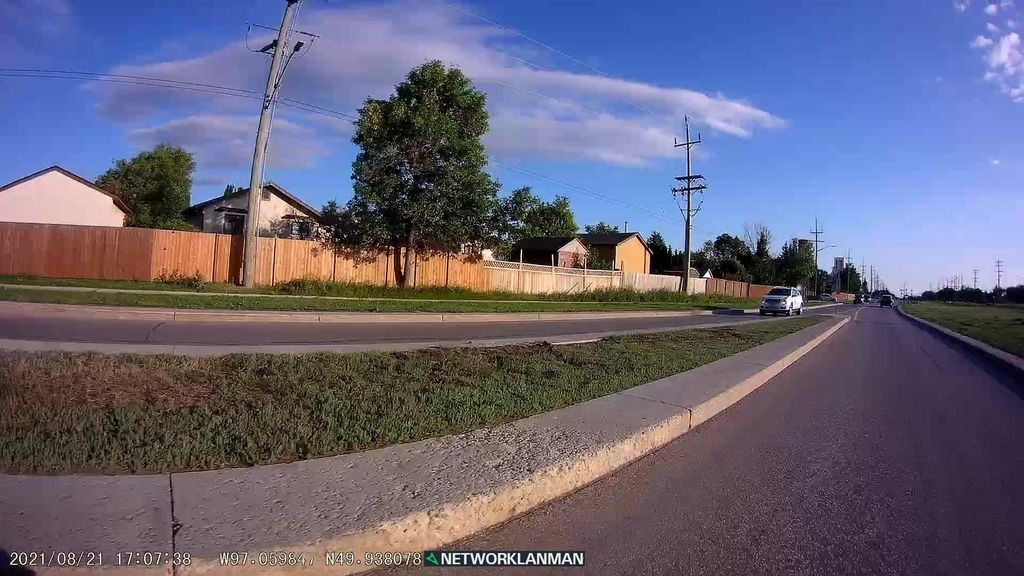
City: winnipeg